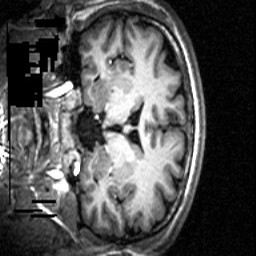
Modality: T1w
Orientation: coronal
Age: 24
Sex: male